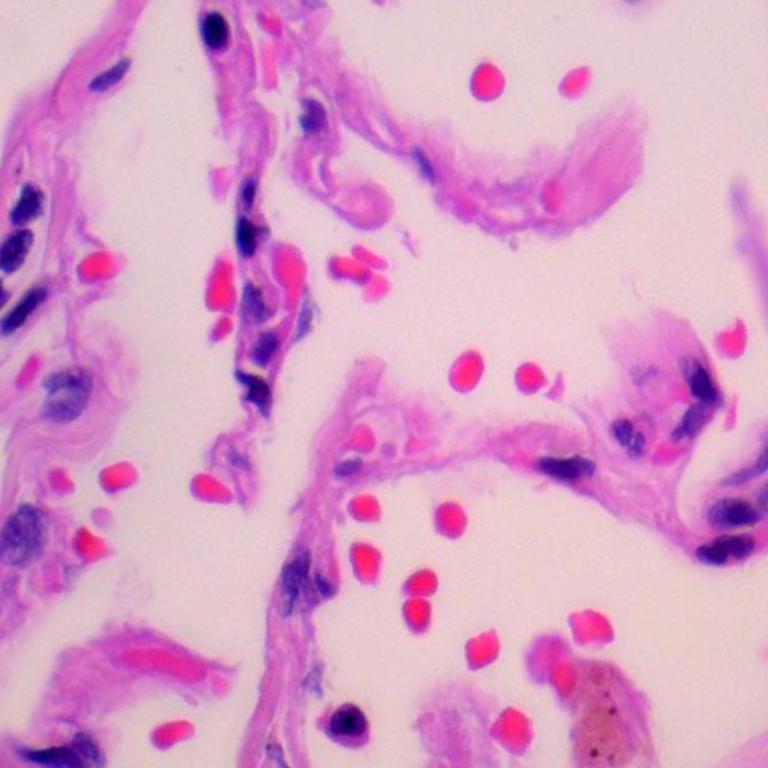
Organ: lung
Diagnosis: benign